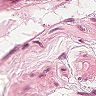
Metastatic tissue present: no